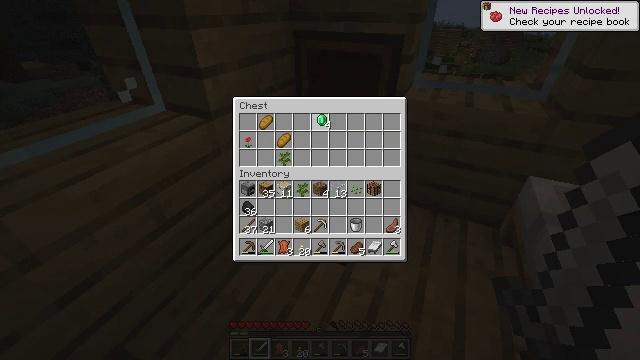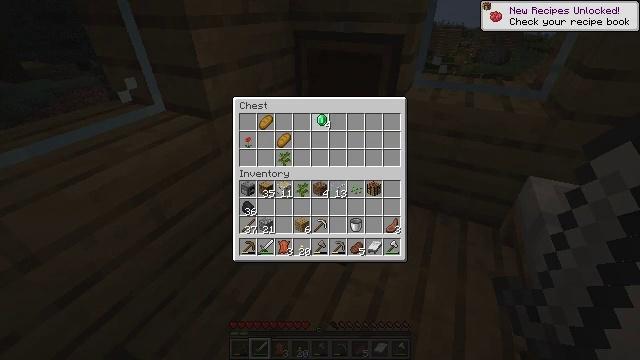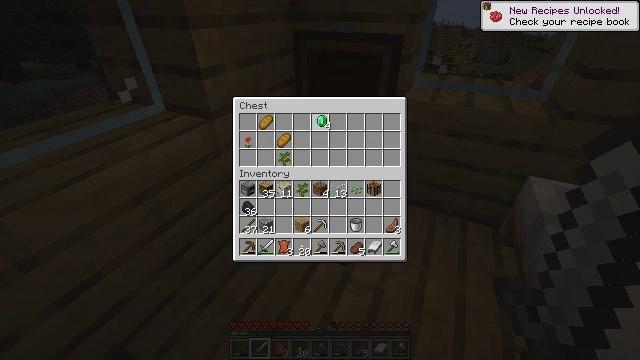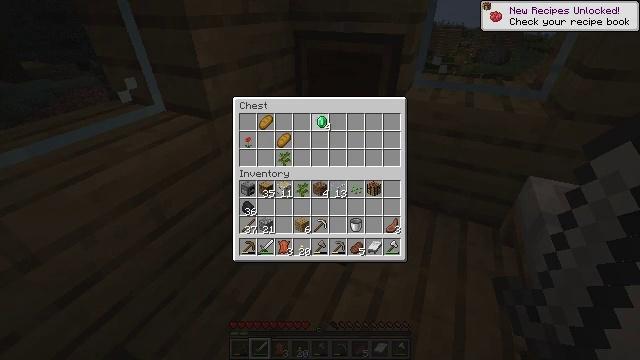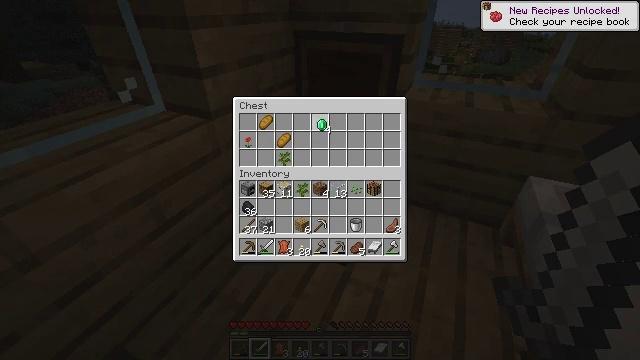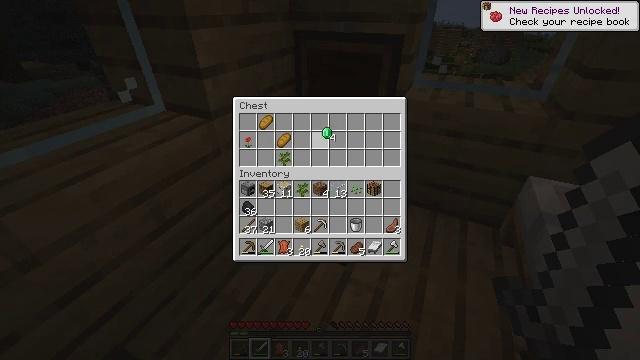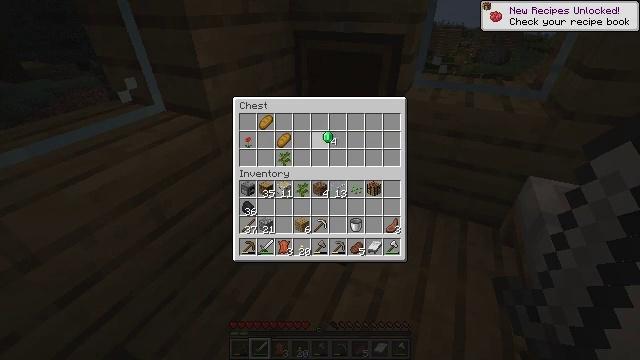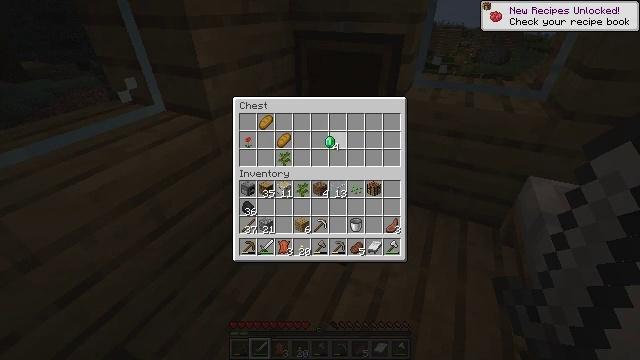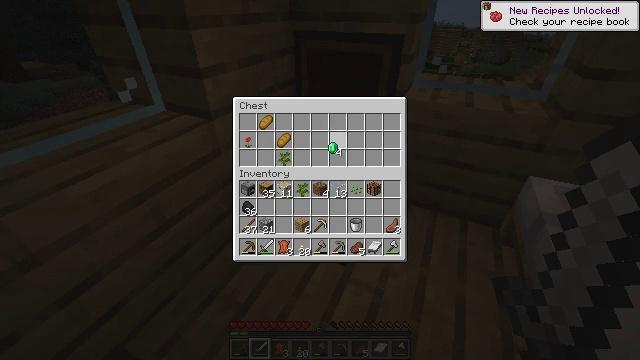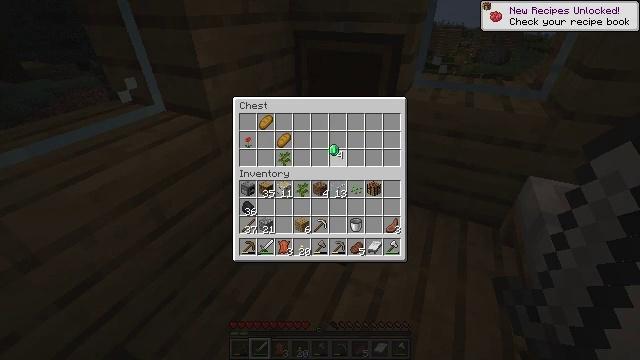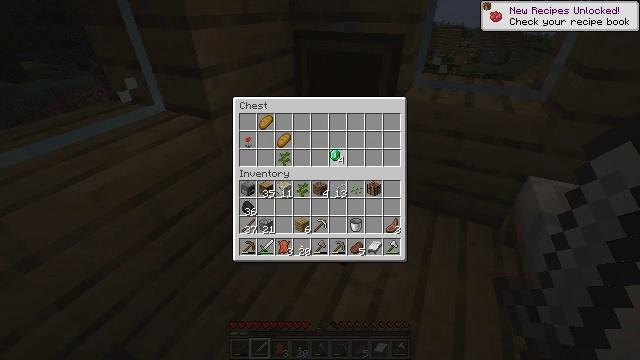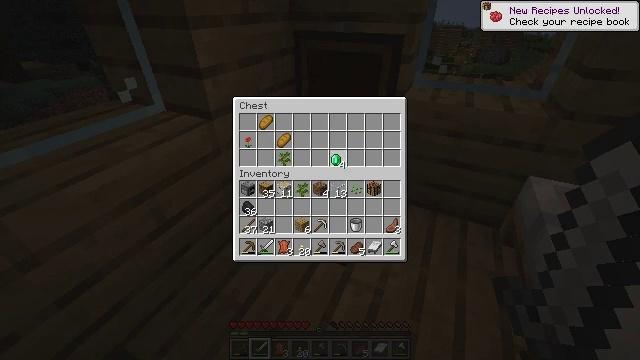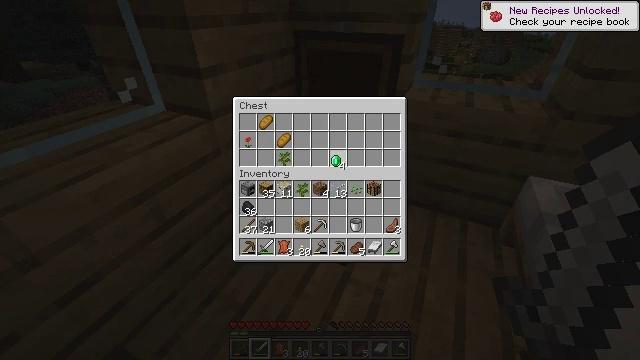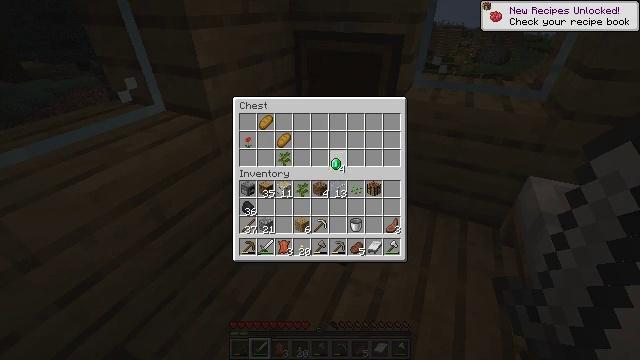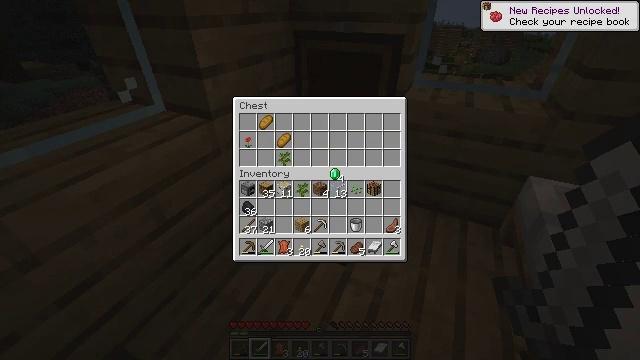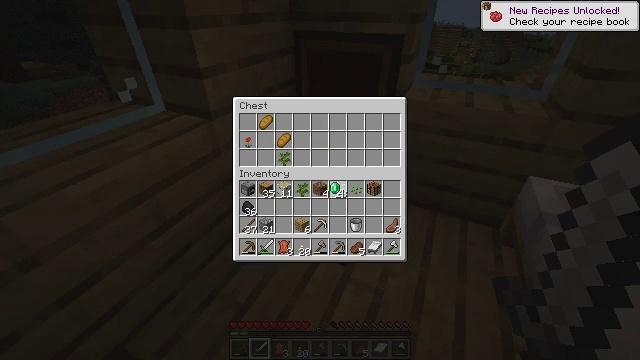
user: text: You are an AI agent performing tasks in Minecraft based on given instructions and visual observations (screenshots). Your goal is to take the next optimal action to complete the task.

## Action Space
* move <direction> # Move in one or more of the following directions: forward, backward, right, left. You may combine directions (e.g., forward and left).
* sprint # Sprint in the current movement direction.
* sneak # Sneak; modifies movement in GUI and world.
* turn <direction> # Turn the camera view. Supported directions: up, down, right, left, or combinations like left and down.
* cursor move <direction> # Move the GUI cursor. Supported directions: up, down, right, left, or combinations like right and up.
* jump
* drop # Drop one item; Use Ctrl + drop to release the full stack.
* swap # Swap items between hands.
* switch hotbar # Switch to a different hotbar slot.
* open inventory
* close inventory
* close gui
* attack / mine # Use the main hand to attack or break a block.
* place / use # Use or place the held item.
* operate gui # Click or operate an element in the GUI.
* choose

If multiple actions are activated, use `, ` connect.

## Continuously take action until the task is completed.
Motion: motion action
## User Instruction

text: Mine a hay block from the field.
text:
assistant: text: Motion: operate gui
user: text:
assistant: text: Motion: no_op
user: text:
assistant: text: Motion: no_op
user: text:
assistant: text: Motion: no_op
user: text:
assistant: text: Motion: cursor move down
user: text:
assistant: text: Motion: no_op
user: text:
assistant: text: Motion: no_op
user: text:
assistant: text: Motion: no_op
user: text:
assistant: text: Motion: no_op
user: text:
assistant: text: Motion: no_op
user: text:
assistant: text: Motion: no_op
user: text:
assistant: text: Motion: no_op
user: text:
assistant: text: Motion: no_op
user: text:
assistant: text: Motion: cursor move down
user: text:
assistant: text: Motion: cursor move down
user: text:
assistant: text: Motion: cursor move down
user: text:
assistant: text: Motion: cursor move down
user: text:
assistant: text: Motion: no_op
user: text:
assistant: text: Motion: no_op
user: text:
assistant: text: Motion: no_op
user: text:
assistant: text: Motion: cursor move right
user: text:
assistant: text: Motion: cursor move right
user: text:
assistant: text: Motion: no_op
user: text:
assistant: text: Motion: no_op
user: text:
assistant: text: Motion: no_op
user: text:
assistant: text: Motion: no_op
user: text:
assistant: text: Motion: no_op
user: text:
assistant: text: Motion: no_op
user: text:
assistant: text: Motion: no_op
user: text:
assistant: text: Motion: no_op